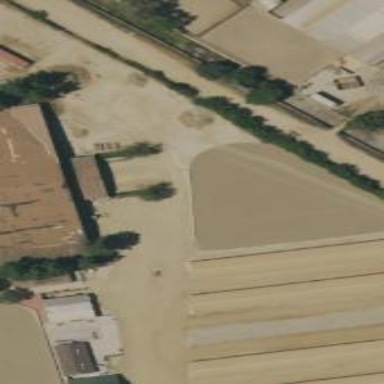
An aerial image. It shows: Equestrian pitch for leisure land activities.